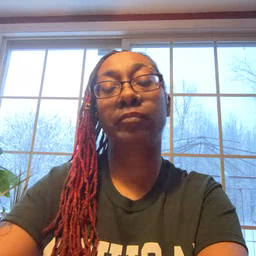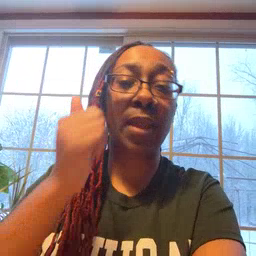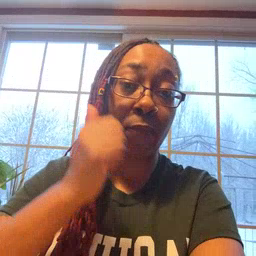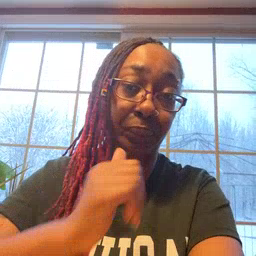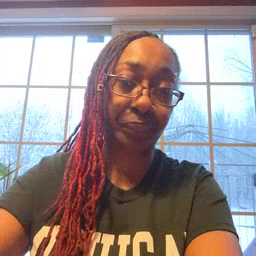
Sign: every